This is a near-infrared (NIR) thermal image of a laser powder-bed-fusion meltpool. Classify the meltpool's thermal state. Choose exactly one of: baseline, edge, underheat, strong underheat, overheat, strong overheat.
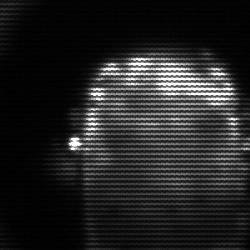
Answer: baseline